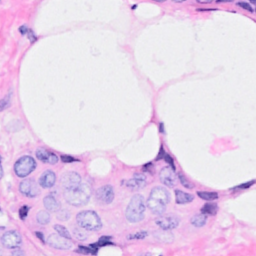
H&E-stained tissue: Breast